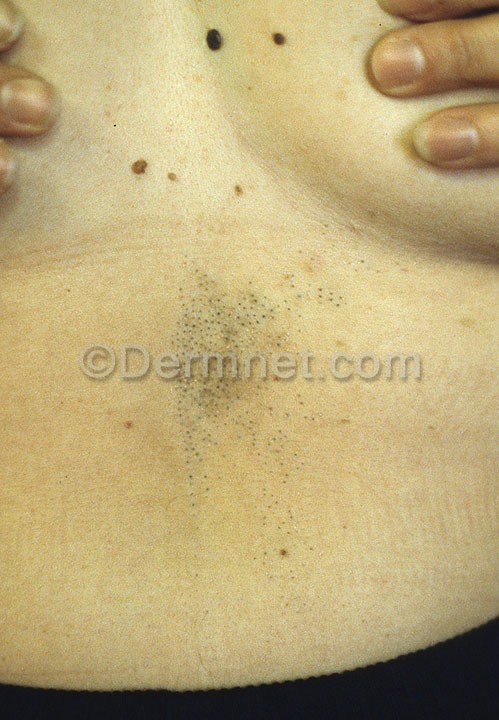
Disease: Acne and Rosacea Photos